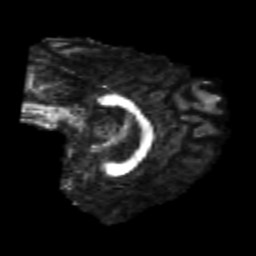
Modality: FA
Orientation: sagittal
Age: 21
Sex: male
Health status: healthy
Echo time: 0.074 s